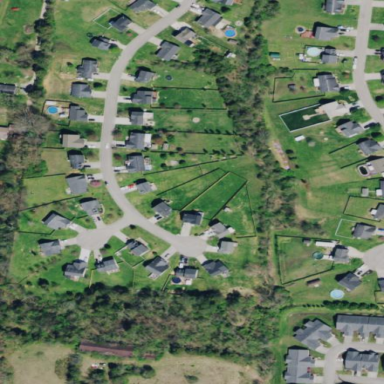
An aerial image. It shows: Single-family residential area.